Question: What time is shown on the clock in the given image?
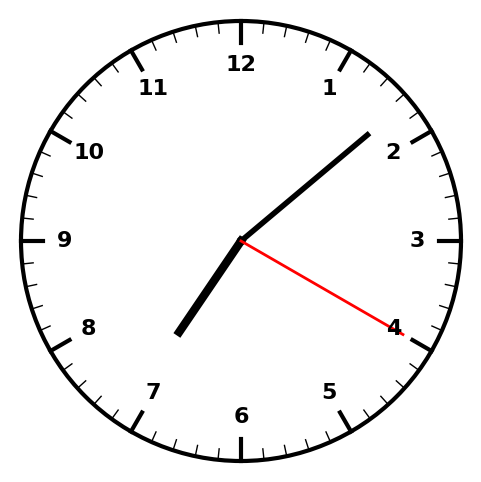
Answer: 07:08:20